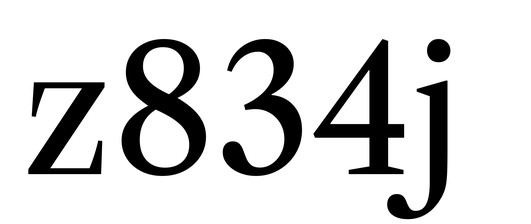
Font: LibreCaslonText_Regular